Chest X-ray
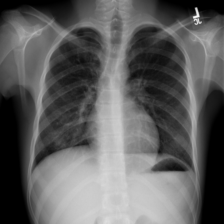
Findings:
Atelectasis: negative
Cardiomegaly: negative
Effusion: negative
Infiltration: negative
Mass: negative
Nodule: negative
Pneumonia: negative
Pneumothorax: negative
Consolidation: negative
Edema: negative
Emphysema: negative
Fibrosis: negative
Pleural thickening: negative
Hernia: negative